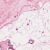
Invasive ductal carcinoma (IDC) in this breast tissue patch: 0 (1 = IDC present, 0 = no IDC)